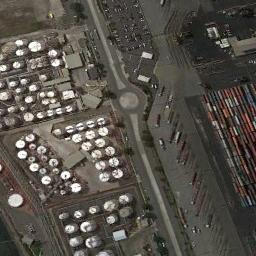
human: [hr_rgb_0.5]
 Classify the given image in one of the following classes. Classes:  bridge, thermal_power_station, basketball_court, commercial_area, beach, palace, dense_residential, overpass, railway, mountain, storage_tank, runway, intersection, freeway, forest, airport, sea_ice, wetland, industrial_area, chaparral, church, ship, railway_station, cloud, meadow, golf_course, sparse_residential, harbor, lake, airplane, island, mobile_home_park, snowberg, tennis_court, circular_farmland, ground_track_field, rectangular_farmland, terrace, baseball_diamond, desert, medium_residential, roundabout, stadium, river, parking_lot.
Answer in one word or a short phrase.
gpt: storage_tank